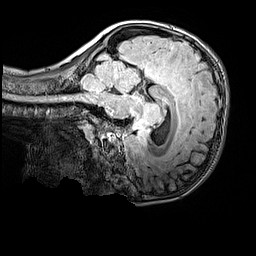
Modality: FLAIR
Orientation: sagittal
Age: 9
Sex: male
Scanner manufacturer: siemens
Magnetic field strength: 3 T
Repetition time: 5 s
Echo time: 0.388 s